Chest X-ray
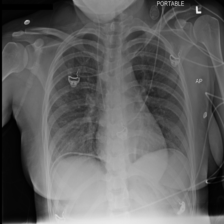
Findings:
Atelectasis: negative
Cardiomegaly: negative
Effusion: negative
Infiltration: negative
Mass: negative
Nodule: negative
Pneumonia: negative
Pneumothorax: negative
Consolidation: negative
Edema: negative
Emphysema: negative
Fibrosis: negative
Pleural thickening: negative
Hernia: negative